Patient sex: M
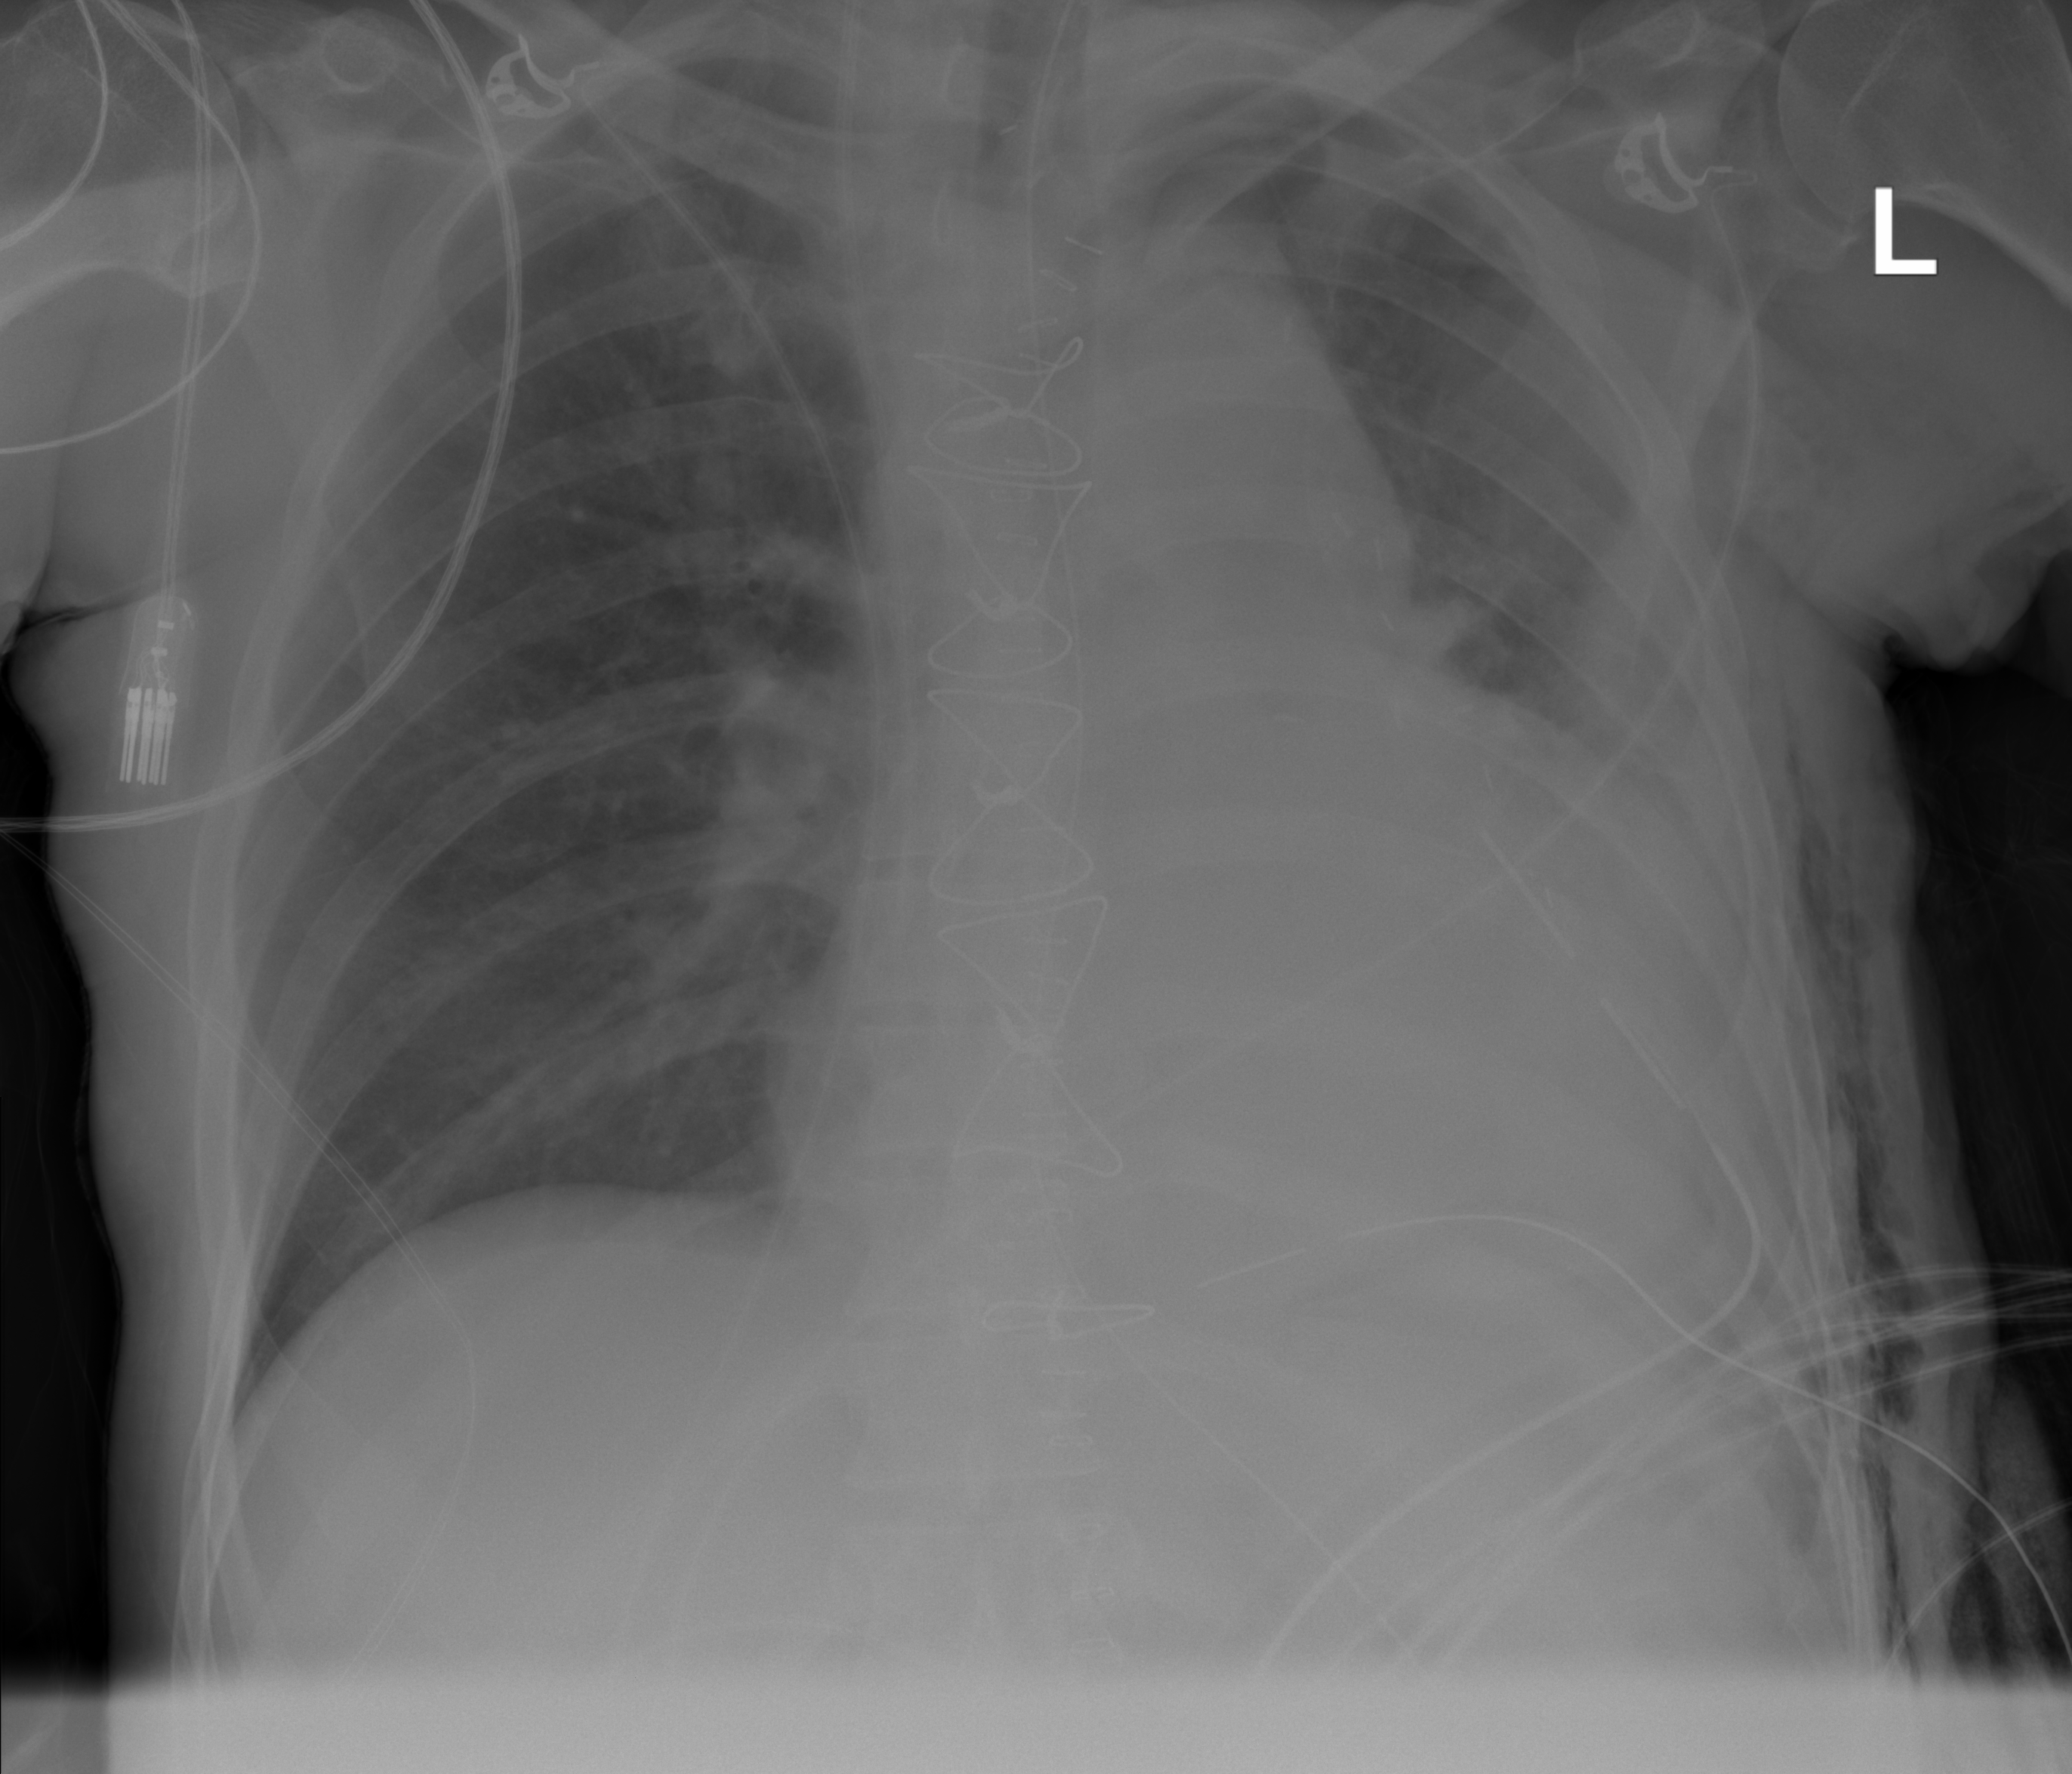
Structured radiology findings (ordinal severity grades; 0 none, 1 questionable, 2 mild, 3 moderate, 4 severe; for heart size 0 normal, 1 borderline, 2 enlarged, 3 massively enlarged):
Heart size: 0
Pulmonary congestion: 0
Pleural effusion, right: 0
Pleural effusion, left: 3
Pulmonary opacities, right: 0
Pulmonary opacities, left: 0
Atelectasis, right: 0
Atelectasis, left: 3